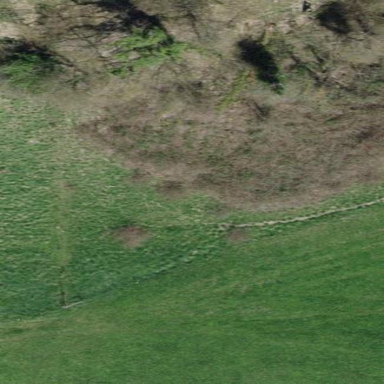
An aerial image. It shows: Patch of scrub vegetation.